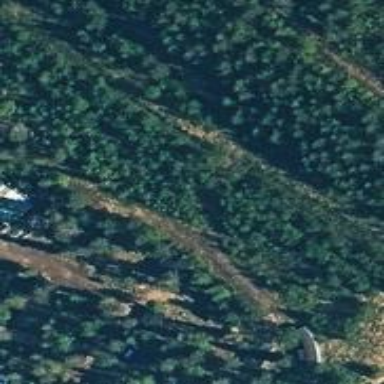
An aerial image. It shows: Abandoned railroad bridge.